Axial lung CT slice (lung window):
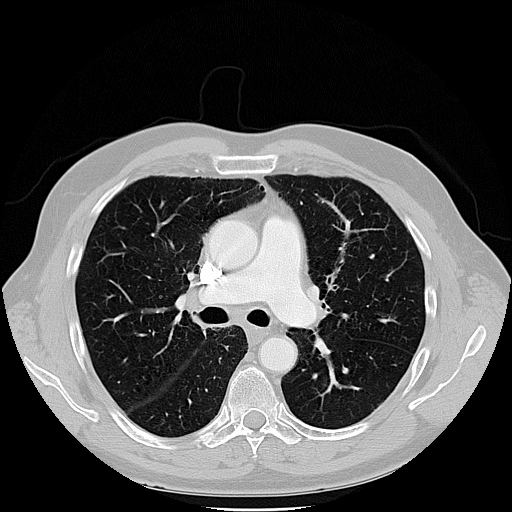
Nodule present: no